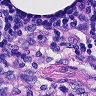
Metastatic tissue present: no